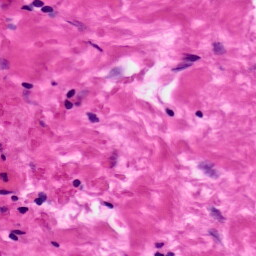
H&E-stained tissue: Ovarian